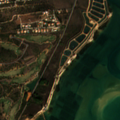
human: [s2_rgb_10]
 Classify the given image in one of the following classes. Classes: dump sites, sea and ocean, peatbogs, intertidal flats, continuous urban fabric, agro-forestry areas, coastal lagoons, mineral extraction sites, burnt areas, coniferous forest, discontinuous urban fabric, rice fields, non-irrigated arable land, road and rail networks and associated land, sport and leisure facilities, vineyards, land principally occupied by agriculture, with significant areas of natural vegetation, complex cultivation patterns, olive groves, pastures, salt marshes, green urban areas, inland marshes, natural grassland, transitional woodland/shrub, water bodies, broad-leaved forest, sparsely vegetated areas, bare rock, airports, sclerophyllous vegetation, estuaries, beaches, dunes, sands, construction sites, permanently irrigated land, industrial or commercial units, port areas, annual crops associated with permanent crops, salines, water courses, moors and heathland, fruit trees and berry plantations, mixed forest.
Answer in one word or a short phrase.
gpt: sport and leisure facilities, annual crops associated with permanent crops, land principally occupied by agriculture, with significant areas of natural vegetation, sclerophyllous vegetation, salines, coastal lagoons